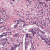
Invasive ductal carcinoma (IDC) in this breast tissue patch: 1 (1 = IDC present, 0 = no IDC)